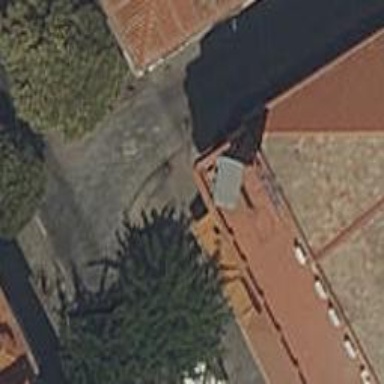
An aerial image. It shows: Cafe.